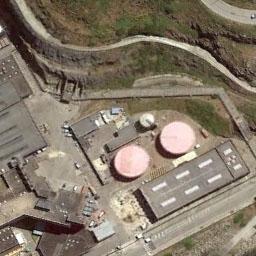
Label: storage_tank